問題: $\triangle ABC$は$\angle ABC = \angle ACB = {38}^{\circ}$の二等辺三角形である。辺$AC$上に点$D$をとり、直線$AC$について$B$と反対側に$AC = CE = DE$をみたす点$E$をとると、$\angle CED ={38}^{\circ}$が成立した。$\triangle BCE$の外接円と直線$BA$が再び交わる点を$F$としたとき、$\angle AFD$の大きさはいくらか。
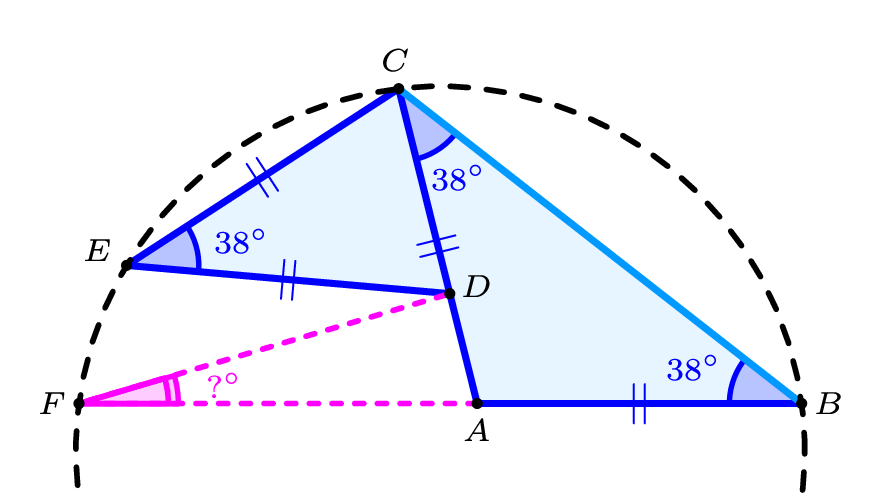
\documentclass[11pt]{jsarticle}
\usepackage[dvipdfmx]{graphicx}
\usepackage{amsmath,amssymb,enumitem,pgfplots,mathrsfs}
\pgfplotsset{compat=1.15}
\usetikzlibrary{arrows}
\definecolor{ffxfqq}{rgb}{1,0.5,0}
\definecolor{ffqqff}{rgb}{1,0,1}
\definecolor{qqqqff}{rgb}{0,0,1}
\definecolor{xfqqff}{rgb}{0.5,0,1}
\definecolor{qqccqq}{rgb}{0,0.8,0}
\definecolor{ffzzcc}{rgb}{1,0.6,0.8}
\definecolor{qqzzff}{rgb}{0,0.6,1}
\pagestyle{empty}
\begin{document}
\begin{tikzpicture}[line cap=round,line join=round,>=triangle 45,x=0.7cm,y=0.7cm]
\clip(-4.9,-2.6) rectangle (4.9,3);
\coordinate (A) at (0.407978,-1.5); \coordinate (B) at (4,-1.5);
\coordinate (C) at (-0.461011,1.985324); \coordinate (D) at (0.104819,-0.284097);
\coordinate (E) at (-3.473534,0.0289682); \coordinate (F) at (-4,-1.5);
\fill[line width=0pt,color=qqzzff,fill=qqzzff,fill opacity=0.1] (A)--(B)--(C)--(E)--(D)--cycle;
\draw [line width=1.2pt,color=qqqqff,fill=qqqqff,fill opacity=0.2]
 (B)+(0,0)-- +(142:0.8) arc(142:180:0.8)--cycle
 (C)+(0,0)-- +(-76:0.8) arc(-76:-38:0.8)--cycle
 (E)+(0,0)-- +(-5:0.8) arc(-5:33:0.8)--cycle;
\draw [line width=1.2pt,color=ffqqff,fill=ffqqff,fill opacity=0.2]
 (F)+(0,0)-- +(0:1.1) arc(0:16.5:1.1)--cycle;
\draw [line width=1.2pt,color=ffqqff] (F)+(0,0)-- +(0:0.99) arc(0:16.5:0.99)--cycle;
\draw [line width=1.5pt,color=qqqqff] (B)--node[sloped]{\small $||$}(A)--node[sloped]{\small $||$}(C)--node[sloped]{\small $||$}(E)--node[sloped]{\small $||$}(D);
\draw [line width=1.5pt,color=qqzzff] (B)--(C);
\draw [line width=1.2pt,dash pattern=on 2pt off 3pt,color=ffqqff] (A)--(F)--(D);
\draw [line width=1.2pt,dash pattern=on 4pt off 4pt] (0,-2.022188) circle[radius=4.033941];
\begin{scriptsize}
\draw [fill=black,color=black]
 (A) circle (1pt) (0.4,-1.8) node{$A$} (B) circle (1pt) (4.3,-1.5) node{$B$}
 (C) circle (1pt) (-0.5,2.3) node{$C$} (D) circle (1pt) (0.4,-0.2) node{$D$}
 (E) circle (1pt) (-3.8,0.2) node{$E$} (F) circle (1pt) (-4.3,-1.5) node{$F$};
\draw[color=ffqqff] (-2.4,-1.3) node {$?^{\circ}$};
\draw[color=qqqqff] (-2.2,0.3) node {$38^{\circ}$} (0.2,1) node {$38^{\circ}$} (2.8,-1.1) node {$38^{\circ}$};
\end{scriptsize}
\end{tikzpicture}
\end{document}
解答: $CE = DE$より、$\angle ECD = \angle EDC = {71}^{\circ}$である。ゆえに、$\angle AFE = {180}^{\circ} - \angle BCE = {180}^{\circ} - \angle ECD - \angle ACB = {71}^{\circ}$と計算できるので、四角形$ADEF$は円に内接する。$CA = CE$より、$\angle CAE = \angle CEA = {54.5}^{\circ}$であるから、円周角の定理を用いれば$\angle AFD = \angle AED = \angle CEA - \angle CED = {16.5}^{\circ}$が判り、求める答えは${16.5}^{\circ}$である。
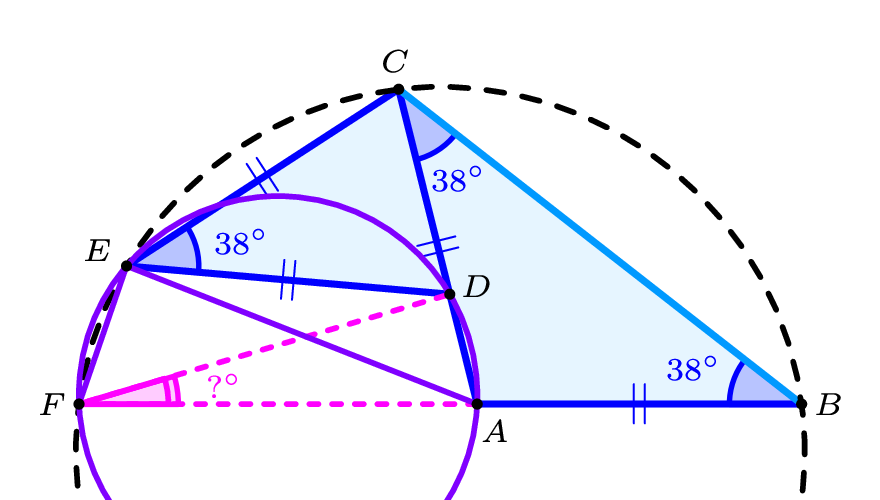
\documentclass[11pt]{jsarticle}
\usepackage[dvipdfmx]{graphicx}
\usepackage{amsmath,amssymb,enumitem,pgfplots,mathrsfs}
\pgfplotsset{compat=1.15}
\usetikzlibrary{arrows}
\definecolor{ffxfqq}{rgb}{1,0.5,0}
\definecolor{ffqqff}{rgb}{1,0,1}
\definecolor{qqqqff}{rgb}{0,0,1}
\definecolor{xfqqff}{rgb}{0.5,0,1}
\definecolor{qqccqq}{rgb}{0,0.8,0}
\definecolor{ffzzcc}{rgb}{1,0.6,0.8}
\definecolor{qqzzff}{rgb}{0,0.6,1}
\pagestyle{empty}
\begin{document}
\begin{tikzpicture}[line cap=round,line join=round,>=triangle 45,x=0.7cm,y=0.7cm]
\clip(-4.9,-2.6) rectangle (4.9,3);
\coordinate (A) at (0.407978,-1.5); \coordinate (B) at (4,-1.5);
\coordinate (C) at (-0.461011,1.985324); \coordinate (D) at (0.104819,-0.284097);
\coordinate (E) at (-3.473534,0.0289682); \coordinate (F) at (-4,-1.5);
\fill[line width=0pt,color=qqzzff,fill=qqzzff,fill opacity=0.1] (A)--(B)--(C)--(E)--(D)--cycle;
\draw [line width=1.2pt,color=qqqqff,fill=qqqqff,fill opacity=0.2]
 (B)+(0,0)-- +(142:0.8) arc(142:180:0.8)--cycle
 (C)+(0,0)-- +(-76:0.8) arc(-76:-38:0.8)--cycle
 (E)+(0,0)-- +(-5:0.8) arc(-5:33:0.8)--cycle;
\draw [line width=1.2pt,color=ffqqff,fill=ffqqff,fill opacity=0.2]
 (F)+(0,0)-- +(0:1.1) arc(0:16.5:1.1)--cycle;
\draw [line width=1.2pt,color=ffqqff] (F)+(0,0)-- +(0:0.99) arc(0:16.5:0.99)--cycle;
\draw [line width=1.5pt,color=qqqqff] (B)--node[sloped]{\small $||$}(A)--node[sloped]{\small $||$}(C)--node[sloped]{\small $||$}(E)--node[sloped]{\small $||$}(D);
\draw [line width=1.5pt,color=qqzzff] (B)--(C);
\draw [line width=1.2pt,dash pattern=on 2pt off 3pt,color=ffqqff] (A)--(F)--(D);
\draw [line width=1.2pt,dash pattern=on 4pt off 4pt] (0,-2.022188) circle[radius=4.033941];
\draw [line width=1.2pt,color=xfqqff] (A)--(E)--(F) (-1.796011,-1.403772) circle[radius=2.206089];
\begin{scriptsize}
\draw [fill=black,color=black]
 (A) circle (1pt) (0.6,-1.8) node{$A$} (B) circle (1pt) (4.3,-1.5) node{$B$}
 (C) circle (1pt) (-0.5,2.3) node{$C$} (D) circle (1pt) (0.4,-0.2) node{$D$}
 (E) circle (1pt) (-3.8,0.2) node{$E$} (F) circle (1pt) (-4.3,-1.5) node{$F$};
\draw[color=ffqqff] (-2.4,-1.3) node {$?^{\circ}$};
\draw[color=qqqqff] (-2.2,0.3) node {$38^{\circ}$} (0.2,1) node {$38^{\circ}$} (2.8,-1.1) node {$38^{\circ}$};
\end{scriptsize}
\end{tikzpicture}
\end{document}
答え: ${16.5}^{\circ}$
タグ: 二等辺三角形、角度追跡
難易度: hard